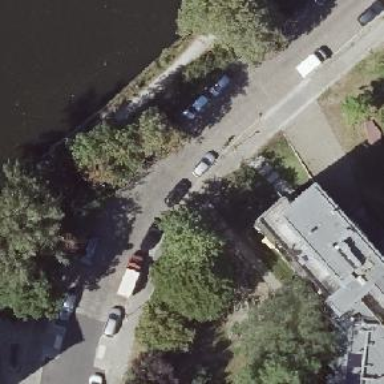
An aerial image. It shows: Residential road with parallel parking lanes on both sides. The surface of the road is asphalt.